Question: I am using the <URL>.'
Code is available in above mentioned URL.
Please help.
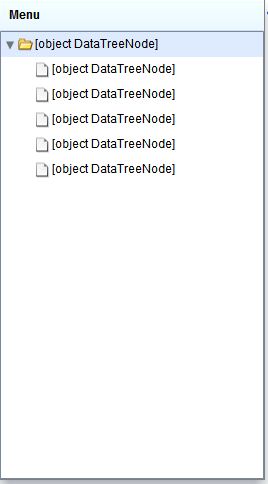
Answer: Write a correct toString() implementation of your DataTreeNode, so it would have a proper display in this tree.
An example: Provided the class DataTreeNode has a data:Object field, and this object has a urlToDisplay:String property that you want displayed. Do like this:
'''
override public function toString():String {
if (!data) return '[null]';
return data.urlToDisplay;
}
'''